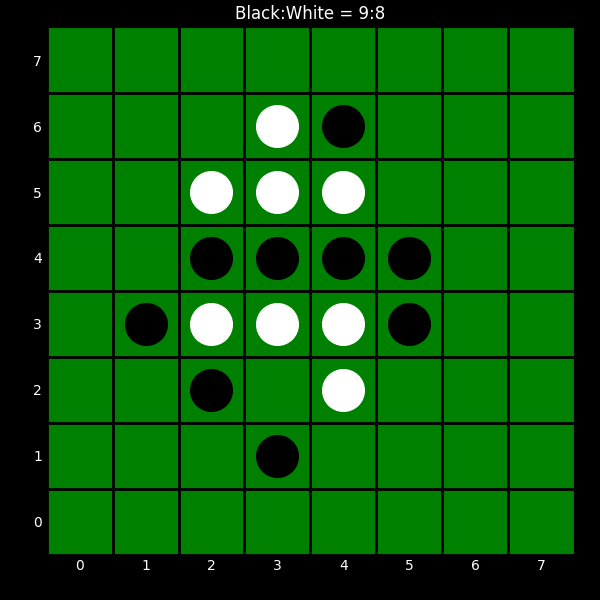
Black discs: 9
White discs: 8